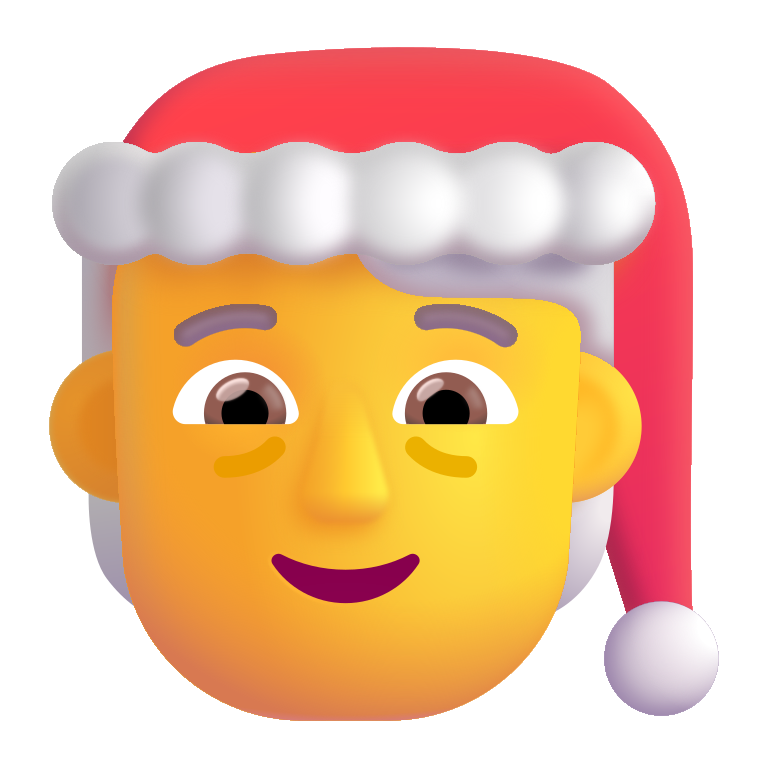
mx claus color default